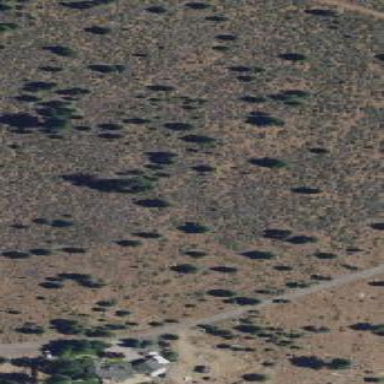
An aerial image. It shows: Evergreen woodland with needle-leaved trees.